Interaction volume radius: 10 \u00c5
Interaction volume height: 30 \u00c5
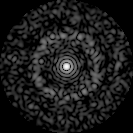
Disorder parameter: 0.8273